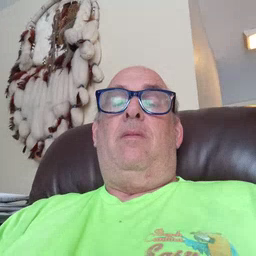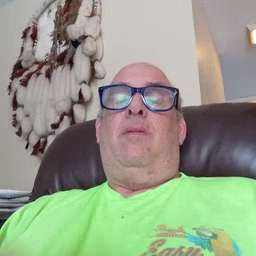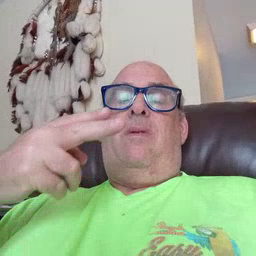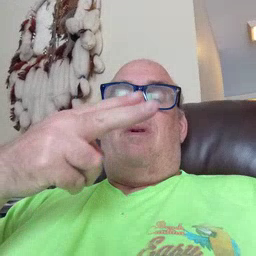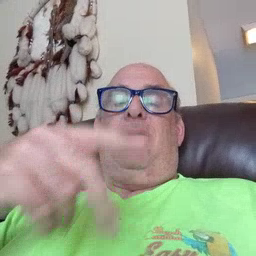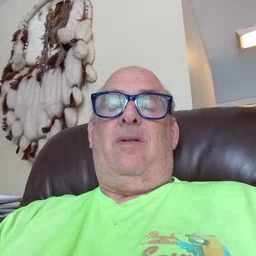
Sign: cut